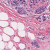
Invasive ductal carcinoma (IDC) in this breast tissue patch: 1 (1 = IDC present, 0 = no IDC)